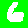
Digit: 6